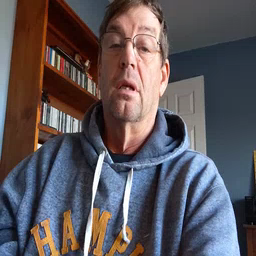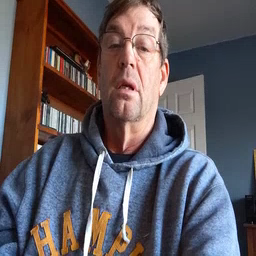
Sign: feet